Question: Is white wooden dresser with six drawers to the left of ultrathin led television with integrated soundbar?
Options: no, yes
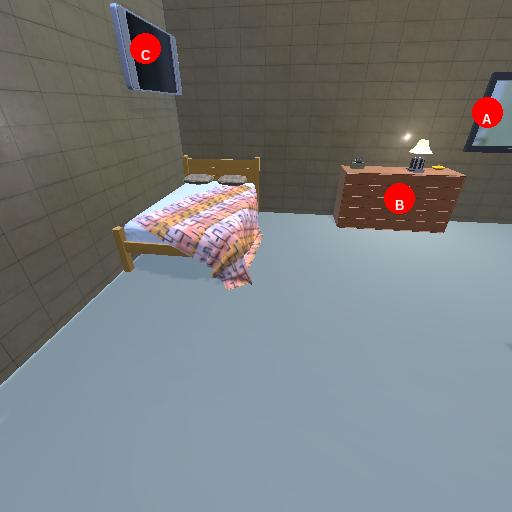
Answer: no